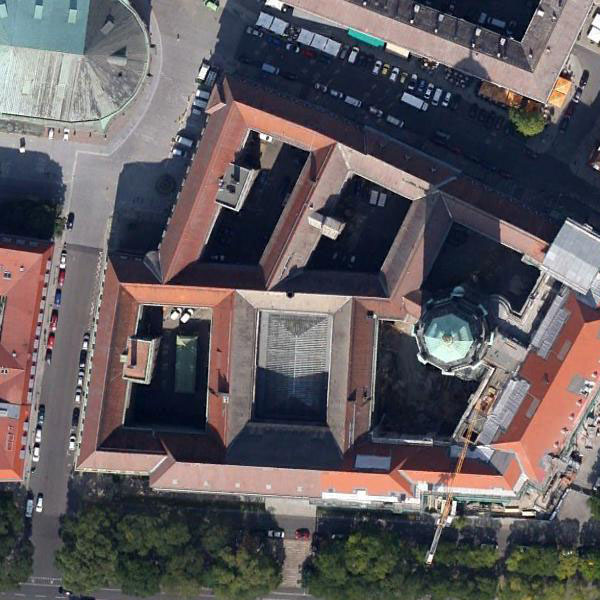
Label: Church